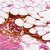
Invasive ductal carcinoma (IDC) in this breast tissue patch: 0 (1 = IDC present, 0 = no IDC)